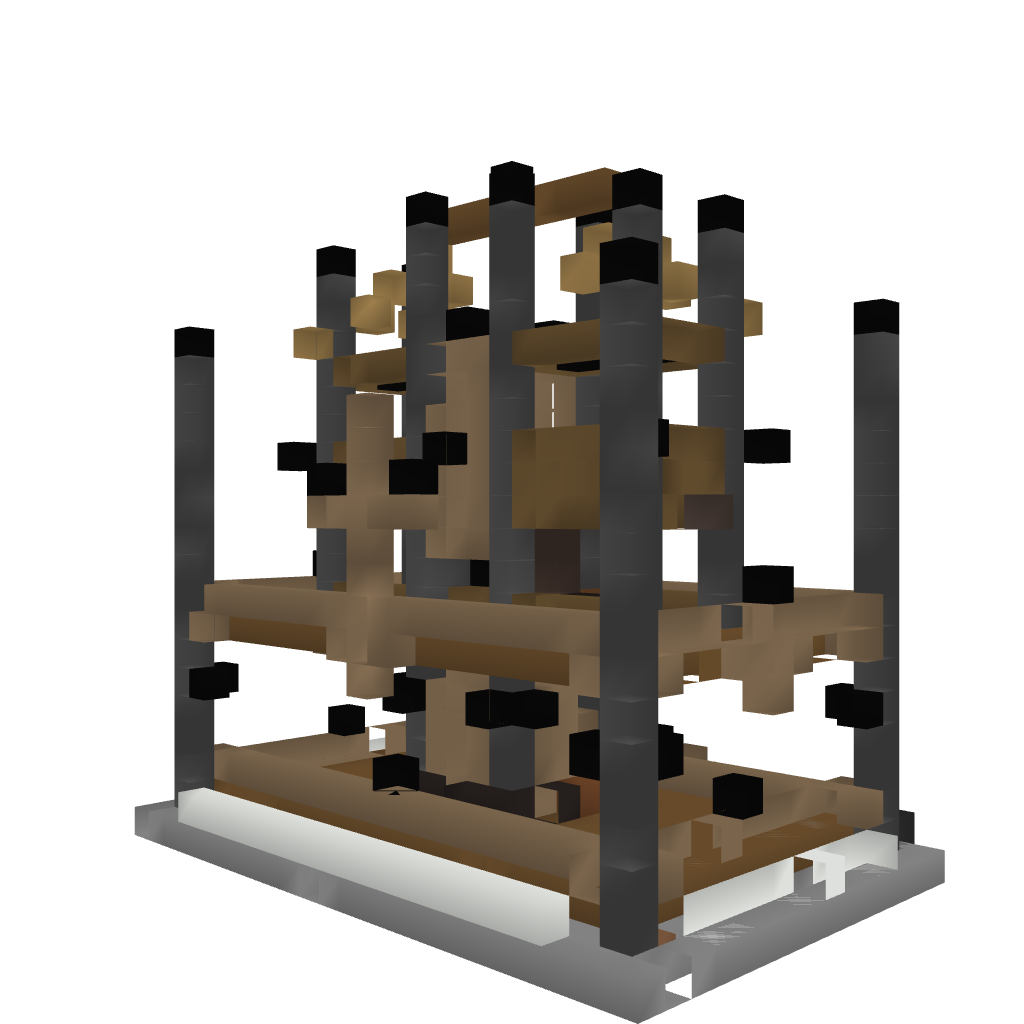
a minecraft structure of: Spiral Stair Wooden House